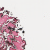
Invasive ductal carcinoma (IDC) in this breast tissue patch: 0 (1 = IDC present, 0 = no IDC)